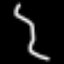
Label: squiggle